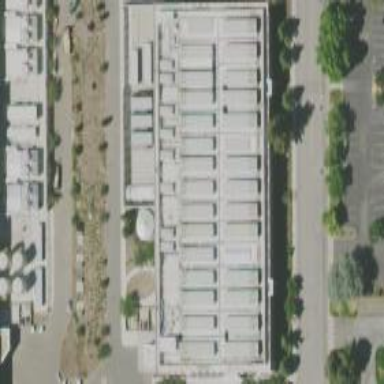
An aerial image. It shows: Gray commercial building with flat roof.